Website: home-depot
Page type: address-validator
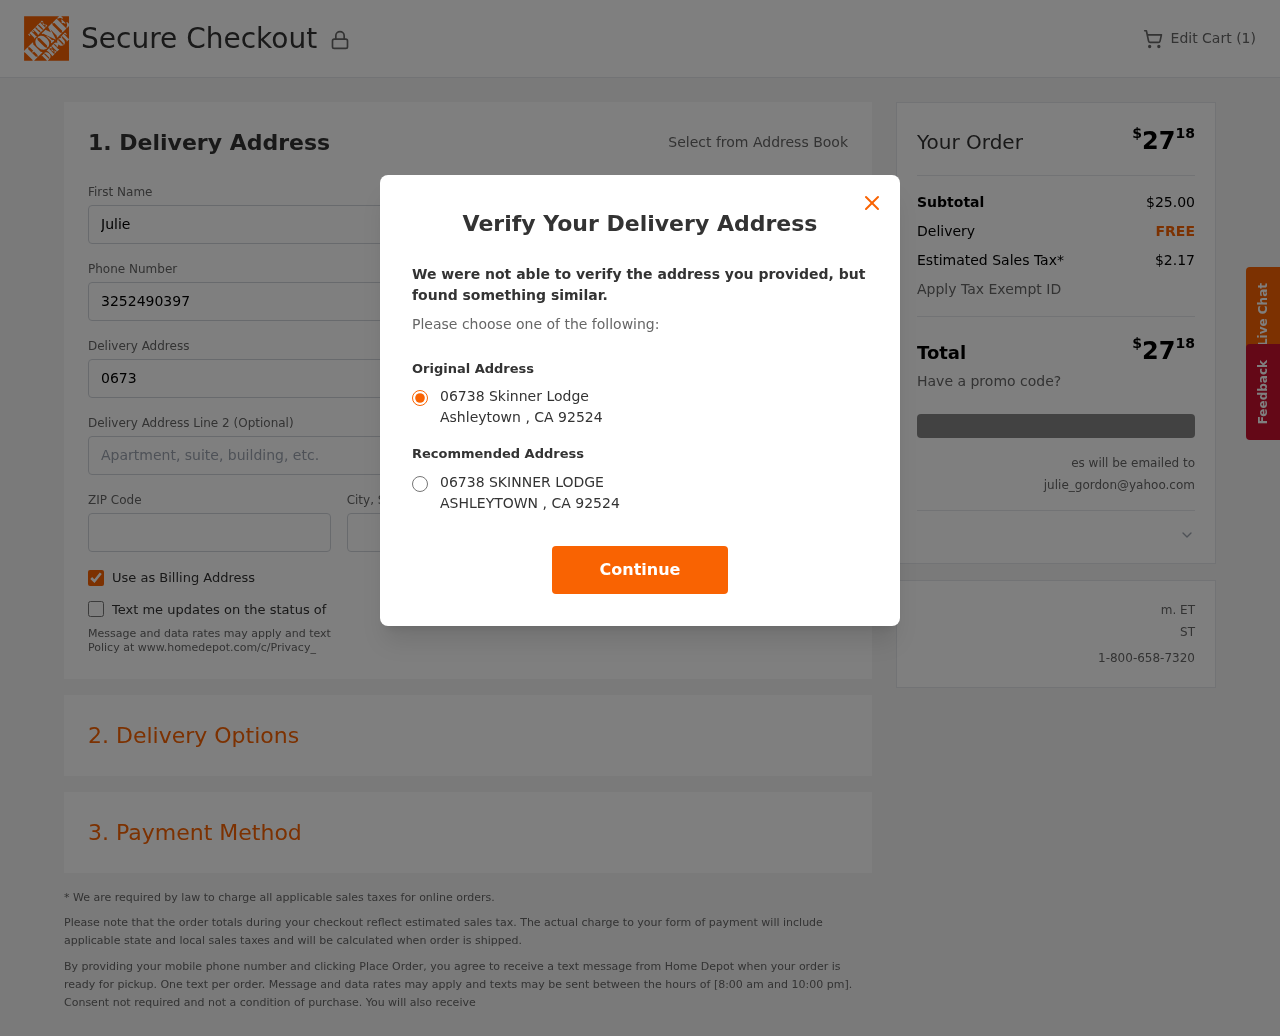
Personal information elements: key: PII_CITY
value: Ashleytown
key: PII_EMAIL
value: julie_gordon@yahoo.com
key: PII_POSTCODE
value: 92524
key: PII_STATE_ABBR
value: CA
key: PII_STREET
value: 06738 Skinner Lodge
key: PII_FIRSTNAME
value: Julie
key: PII_LASTNAME
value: Gordon
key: PII_PHONE
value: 3252490397
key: PII_CITY_STATE
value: Ashleytown, CA
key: PII_STREET_ALT
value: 06738 SKINNER LODGE
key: PII_CITY_ALT
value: ASHLEYTOWN
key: PII_POSTCODE_FULL
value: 92524
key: PII_POSTCODE_NUMERIC
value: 92524
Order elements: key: ORDER_NUM_ITEMS
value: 1
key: ORDER_TOTAL
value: $2718
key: ORDER_SUBTOTAL
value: $25.00
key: ORDER_SHIPPING_COST
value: FREE
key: ORDER_TAX
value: $2.17